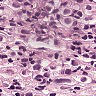
Metastatic tissue present: yes